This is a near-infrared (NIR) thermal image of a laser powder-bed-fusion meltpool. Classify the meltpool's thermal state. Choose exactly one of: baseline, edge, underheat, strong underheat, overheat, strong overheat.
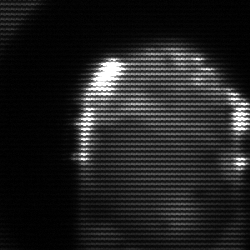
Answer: baseline